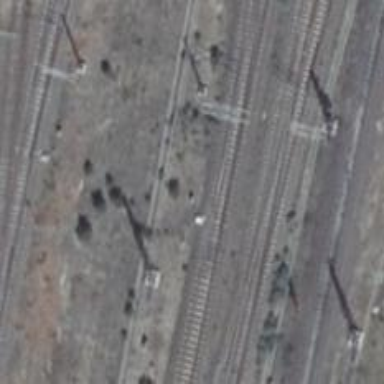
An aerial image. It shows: Railway switch.